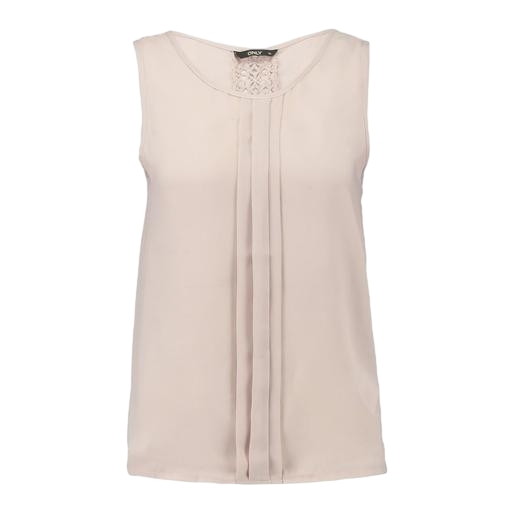
pink pleated front sleeveless top, beige tank top, sleeveless and lace detail, white background